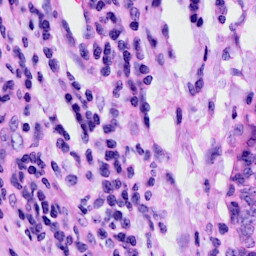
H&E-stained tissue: Cervix